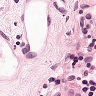
Metastatic tissue present: no